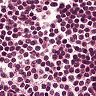
Metastatic tissue present: no